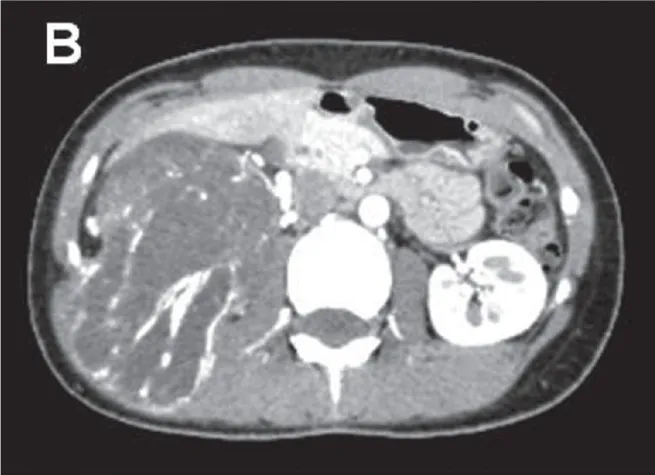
Contrast-enhanced CT showed a tumor with early enhancement in mainly dorsal side of the tumor.
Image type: radiology (ct)